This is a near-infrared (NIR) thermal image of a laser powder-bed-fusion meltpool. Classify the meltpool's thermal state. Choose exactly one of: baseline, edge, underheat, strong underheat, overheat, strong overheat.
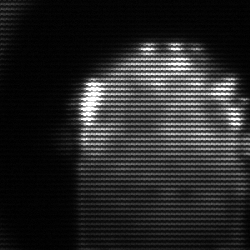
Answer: baseline